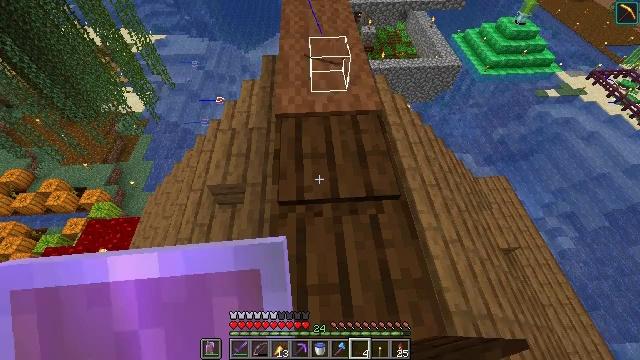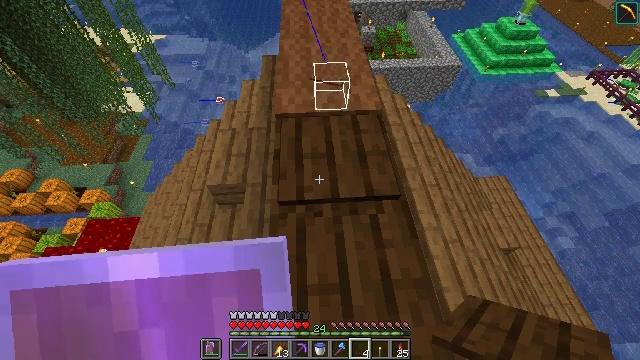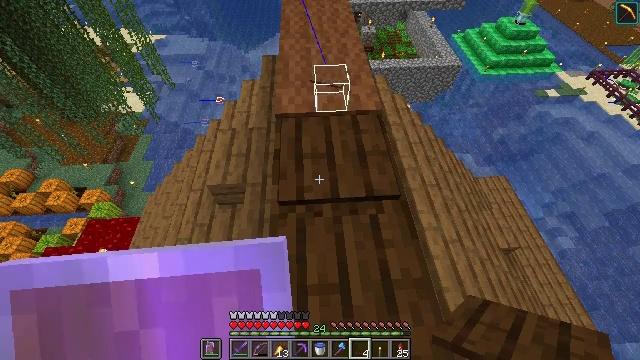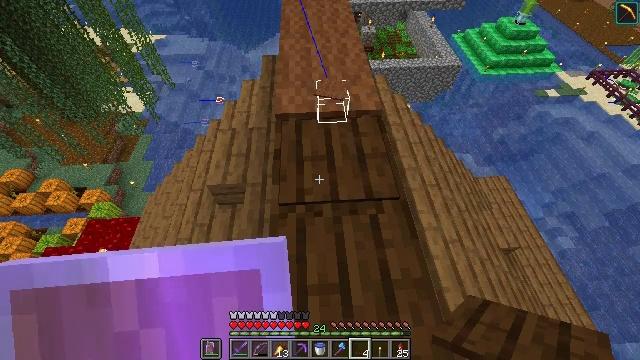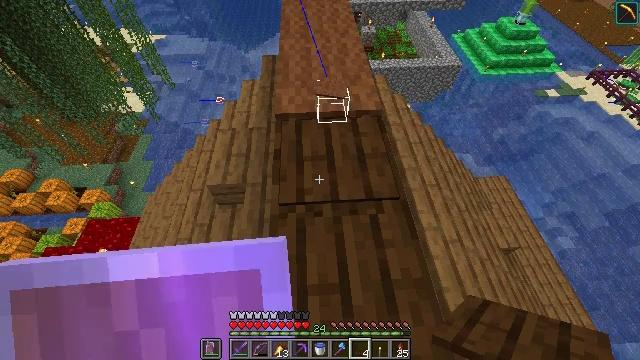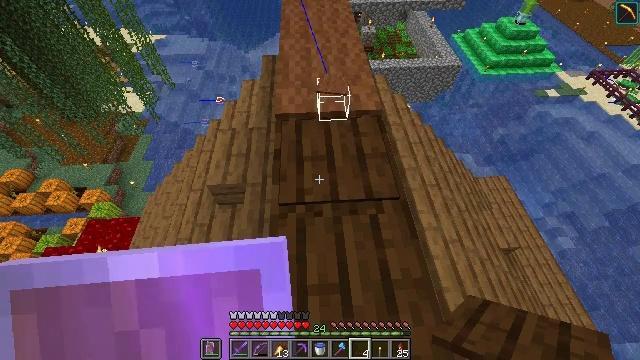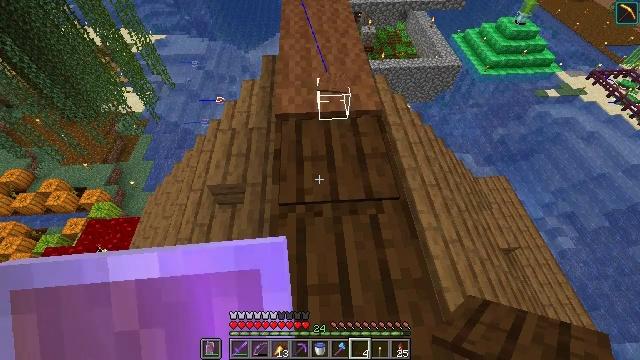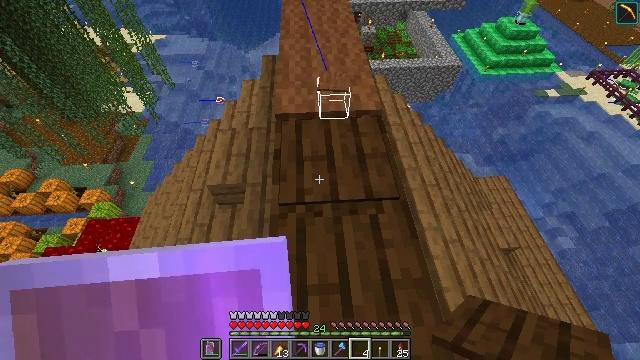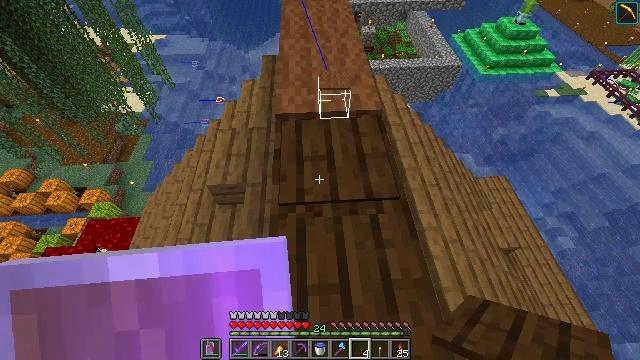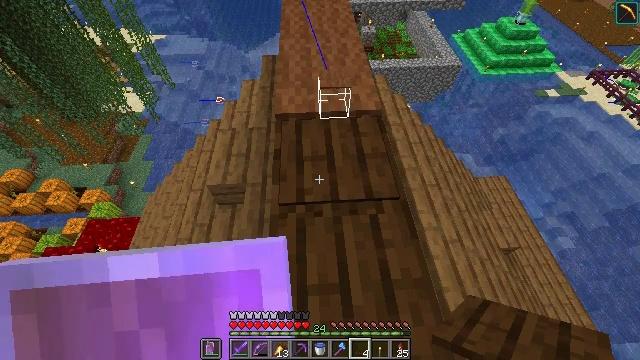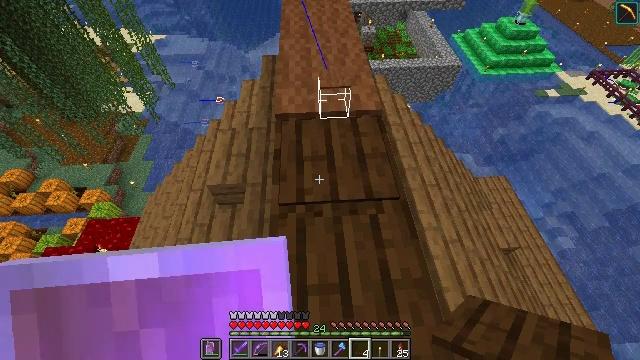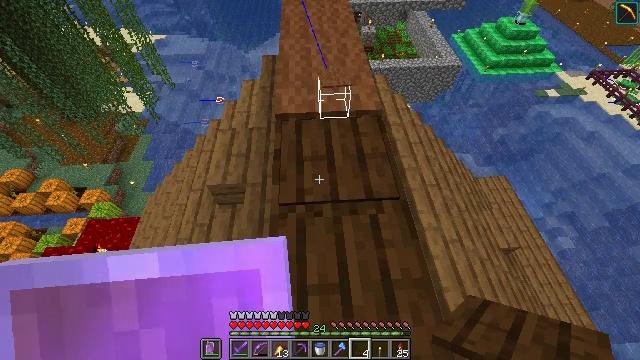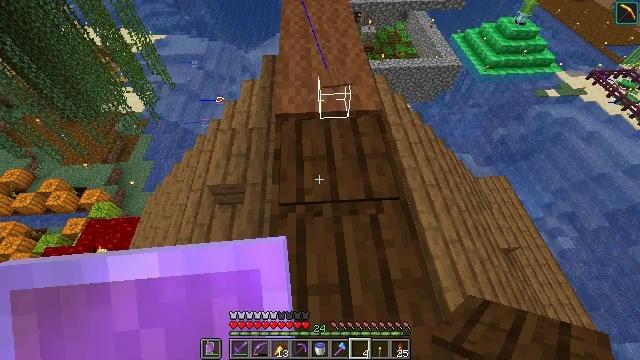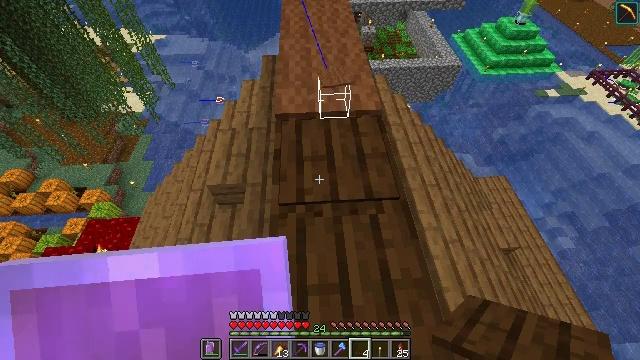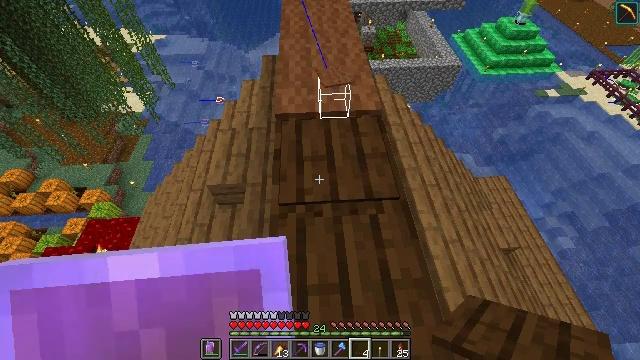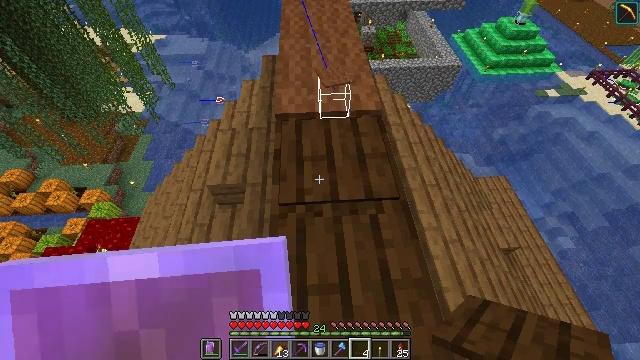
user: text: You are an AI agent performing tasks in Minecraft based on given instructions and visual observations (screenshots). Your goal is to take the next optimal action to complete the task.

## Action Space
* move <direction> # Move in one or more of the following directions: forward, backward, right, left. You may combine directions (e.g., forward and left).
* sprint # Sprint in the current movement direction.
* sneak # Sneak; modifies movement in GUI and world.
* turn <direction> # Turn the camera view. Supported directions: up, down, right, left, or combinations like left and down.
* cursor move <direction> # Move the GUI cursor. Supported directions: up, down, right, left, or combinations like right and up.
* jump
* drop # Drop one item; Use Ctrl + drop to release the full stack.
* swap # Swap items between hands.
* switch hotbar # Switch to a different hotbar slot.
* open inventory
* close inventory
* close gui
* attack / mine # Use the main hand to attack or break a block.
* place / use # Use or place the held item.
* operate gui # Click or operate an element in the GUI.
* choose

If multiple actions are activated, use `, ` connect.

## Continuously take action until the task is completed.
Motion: motion action
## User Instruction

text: Collecting brown carpet by left-clicking.
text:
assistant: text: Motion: no_op
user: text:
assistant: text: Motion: no_op
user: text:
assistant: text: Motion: no_op
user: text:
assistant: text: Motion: no_op
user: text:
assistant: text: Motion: no_op
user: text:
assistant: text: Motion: no_op
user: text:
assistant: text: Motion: no_op
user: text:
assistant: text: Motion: no_op
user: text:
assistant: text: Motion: no_op
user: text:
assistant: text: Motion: no_op
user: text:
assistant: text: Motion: no_op
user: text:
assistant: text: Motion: no_op
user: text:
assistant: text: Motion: no_op
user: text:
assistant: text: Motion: no_op
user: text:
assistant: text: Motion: no_op
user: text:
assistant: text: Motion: no_op
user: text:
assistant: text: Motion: no_op
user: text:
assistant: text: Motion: no_op
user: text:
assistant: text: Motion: no_op
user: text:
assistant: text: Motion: no_op
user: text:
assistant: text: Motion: no_op
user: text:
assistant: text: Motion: move forward
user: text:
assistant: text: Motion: move forward
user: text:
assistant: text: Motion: move forward
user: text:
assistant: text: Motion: move forward
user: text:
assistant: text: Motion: no_op
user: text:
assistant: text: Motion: no_op
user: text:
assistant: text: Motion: no_op
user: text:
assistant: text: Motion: no_op
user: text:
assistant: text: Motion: attack / mine